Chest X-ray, PA view. Patient: 71 years old, sex M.
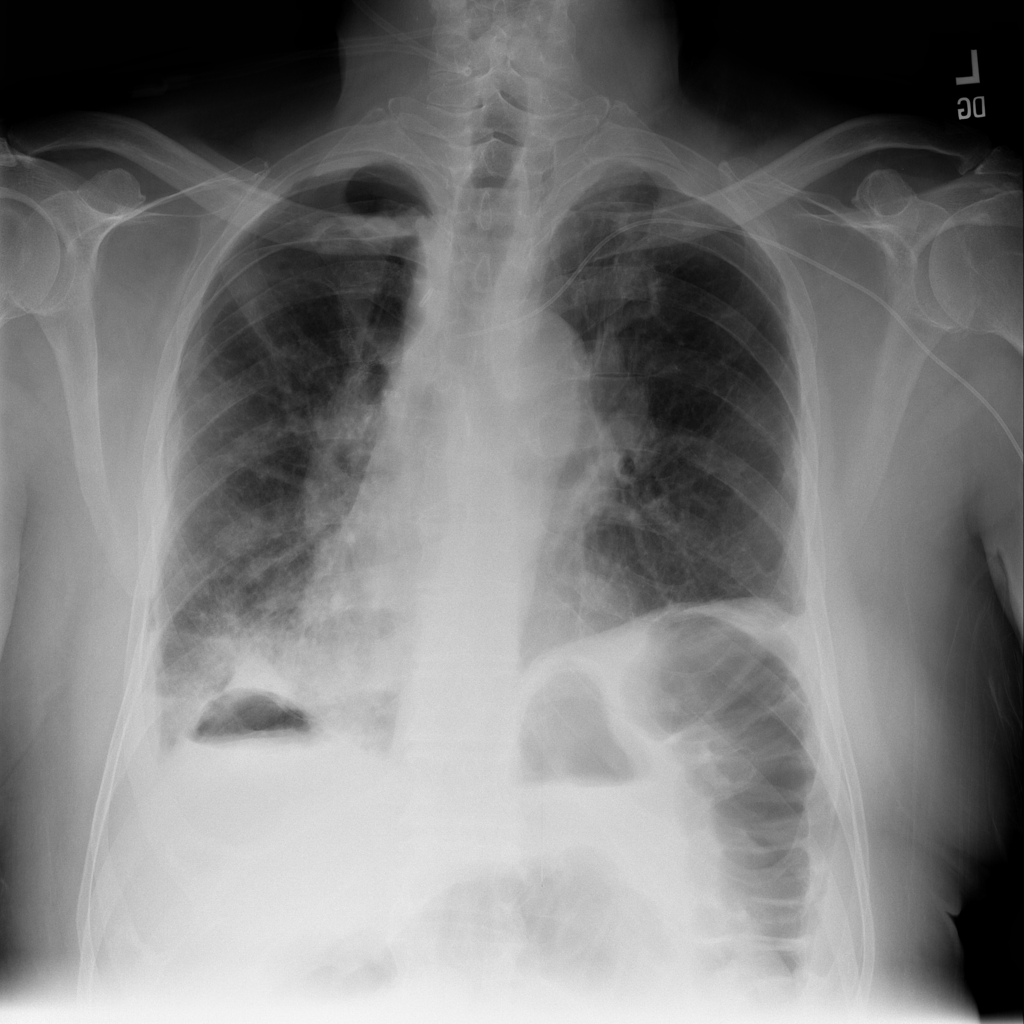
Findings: No Finding